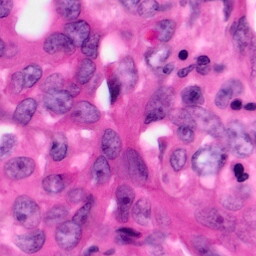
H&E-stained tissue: Pancreatic